Interaction volume radius: 10 \u00c5
Interaction volume height: 10 \u00c5
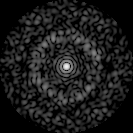
Disorder parameter: 0.83